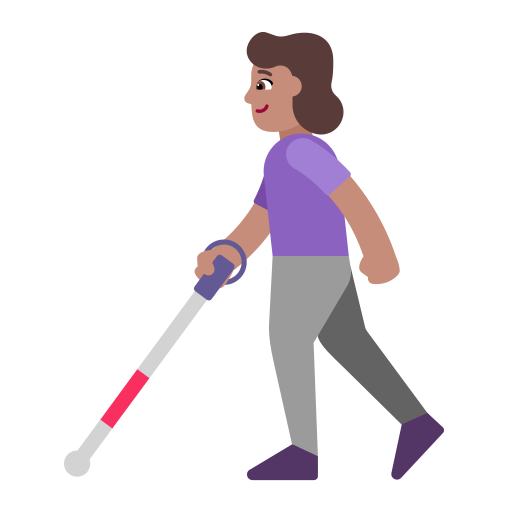
woman with white cane flat